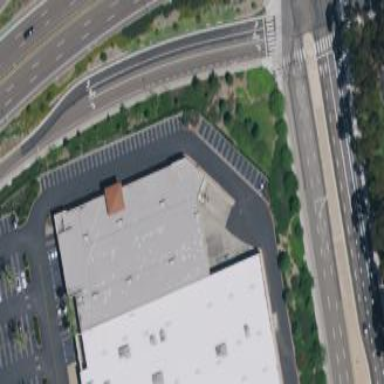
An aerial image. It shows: Commercial building.